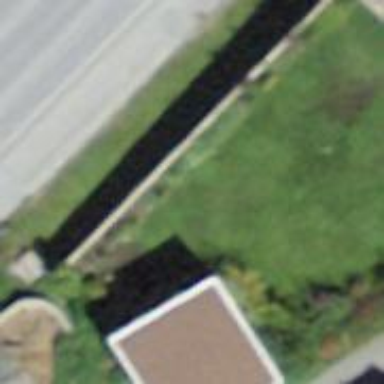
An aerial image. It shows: Garage building.